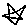
Label: star